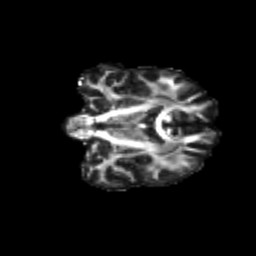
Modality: FA
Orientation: coronal
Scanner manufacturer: siemens
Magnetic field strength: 3 T
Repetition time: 9.2 s
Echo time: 0.084 s